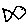
Label: fish